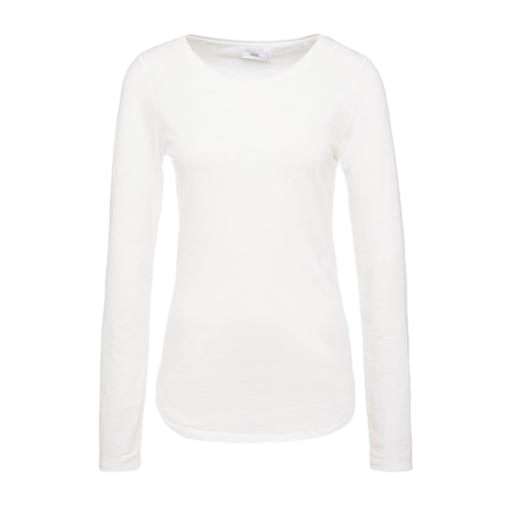
white women's classic long-sleeve t-shirt, white long sleeve slub tee, white modern long sleeve crew tee, white background